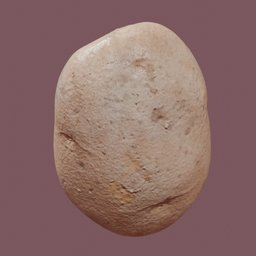
Label: nature